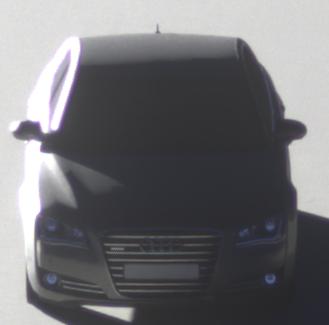
Make: Audi
Model: A8 D4
Model produced from: 2009
Model produced until: 2017
Doors: 4
Color: gray
Road condition: dry road
Daytime: sunrise or sunset
Contrast: high contrast